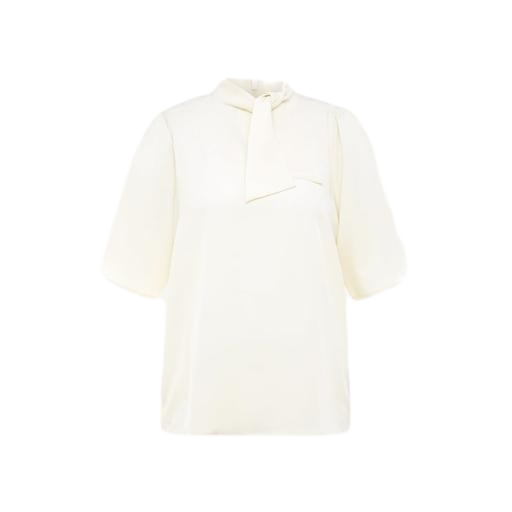
pussy-bow de chine blouse, pussybow shirt, tie-neck blouse, white background